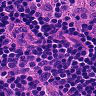
Metastatic tissue present: no